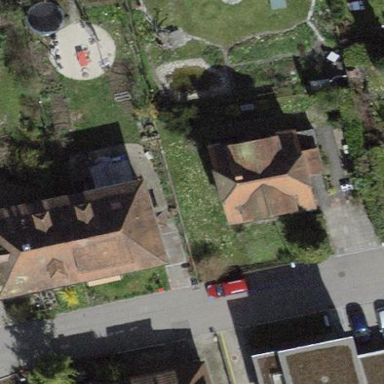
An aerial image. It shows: Semidetached house with pyramidal tile roof.